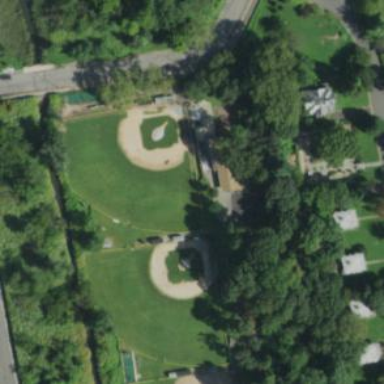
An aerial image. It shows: Baseball pitch for leisure land.